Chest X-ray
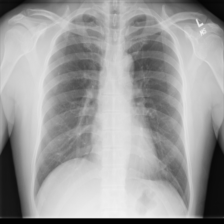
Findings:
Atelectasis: negative
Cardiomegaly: negative
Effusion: negative
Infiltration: negative
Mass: negative
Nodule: negative
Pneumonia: negative
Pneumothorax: negative
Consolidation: negative
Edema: negative
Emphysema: negative
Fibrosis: negative
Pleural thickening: negative
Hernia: negative